Question: After I deployed my umbraco application on server the images in umbraco section are not being displayed. I even tried to make umbraco_client folder as virtual directory but it still didn't helped

Does any one have any idea. On my local machine everything is working file.
Umbraco version is 7.1.6
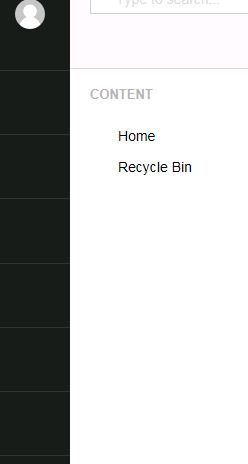
Answer: One of the following may help you.
1. May be this is permission related issue. Check if you have enough right to access that image folder.
2. Check in console. If path of images has been changed after deployment on server. You might be getting imagenotfound error in console.
3. May be font-awesome icons are not visible after deployment. (If this is your issue then let me know i have solution for it.)